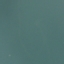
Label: SeaLake